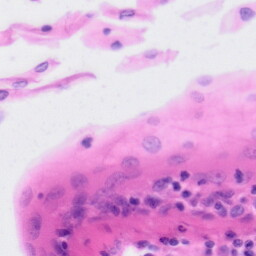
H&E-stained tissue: Tonsil